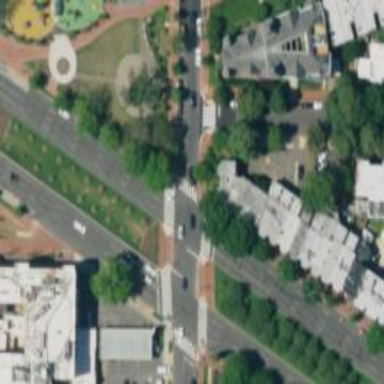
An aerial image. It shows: Marked road crossing.